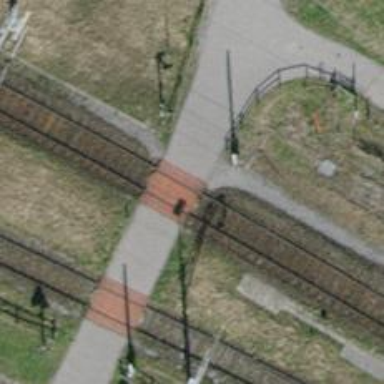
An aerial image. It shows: Crossing for the railway.